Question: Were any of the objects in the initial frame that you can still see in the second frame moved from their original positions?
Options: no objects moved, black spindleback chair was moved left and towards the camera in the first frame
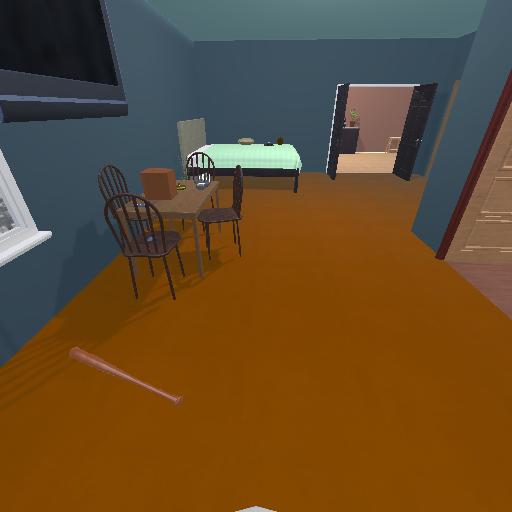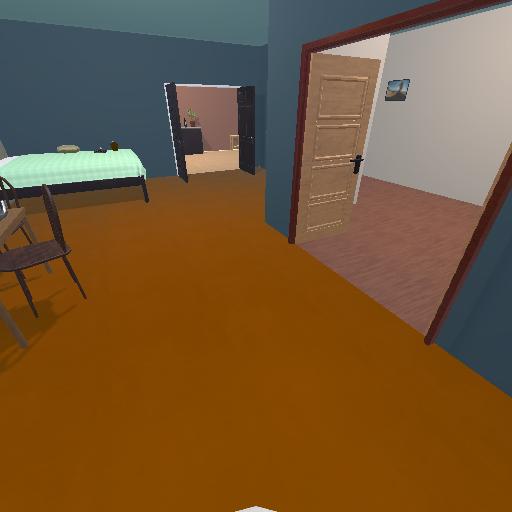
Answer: no objects moved